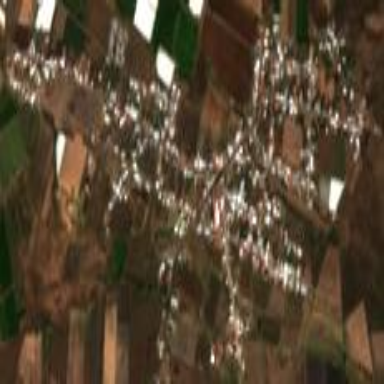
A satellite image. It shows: Town.